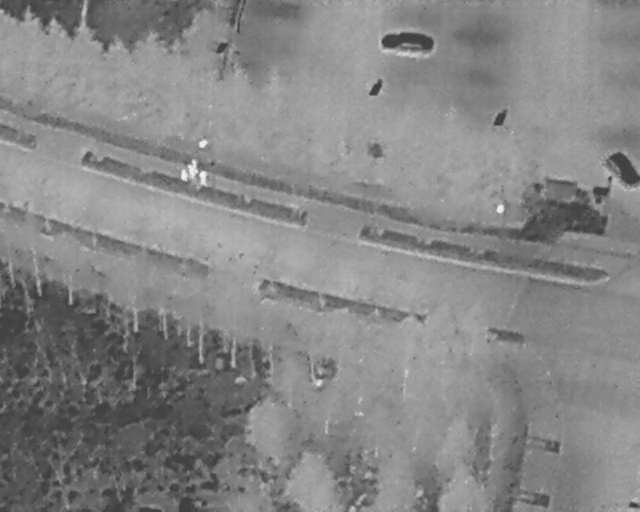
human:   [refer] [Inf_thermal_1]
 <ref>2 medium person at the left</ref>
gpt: <box>[[28, 32, 31, 34, 2], [27, 33, 30, 35, 2]]</box>

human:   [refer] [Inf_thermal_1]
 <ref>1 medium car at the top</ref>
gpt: <box>[[61, 2, 65, 13, 2]]</box>